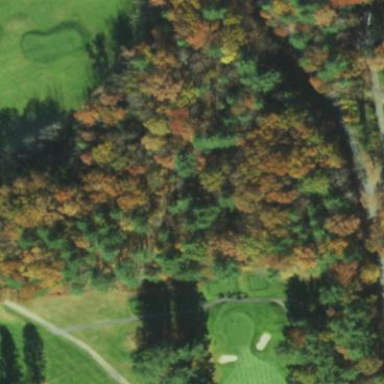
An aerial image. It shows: Golf rough area.